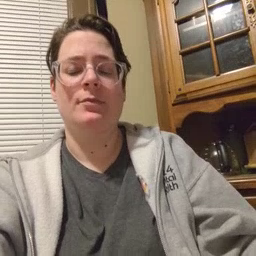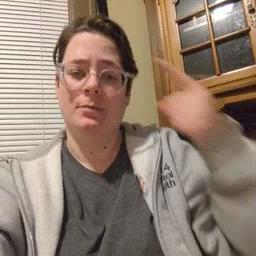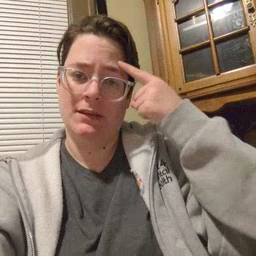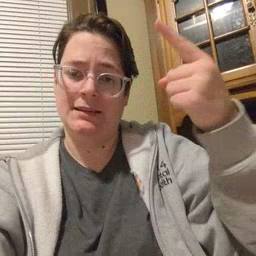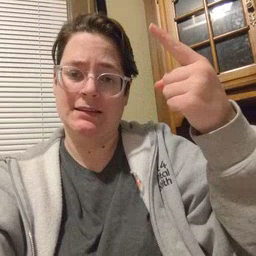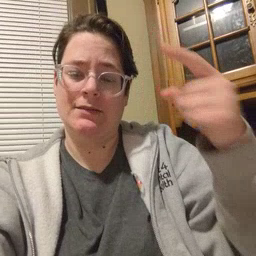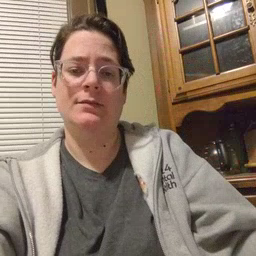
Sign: penny